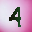
Label: 4